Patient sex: M
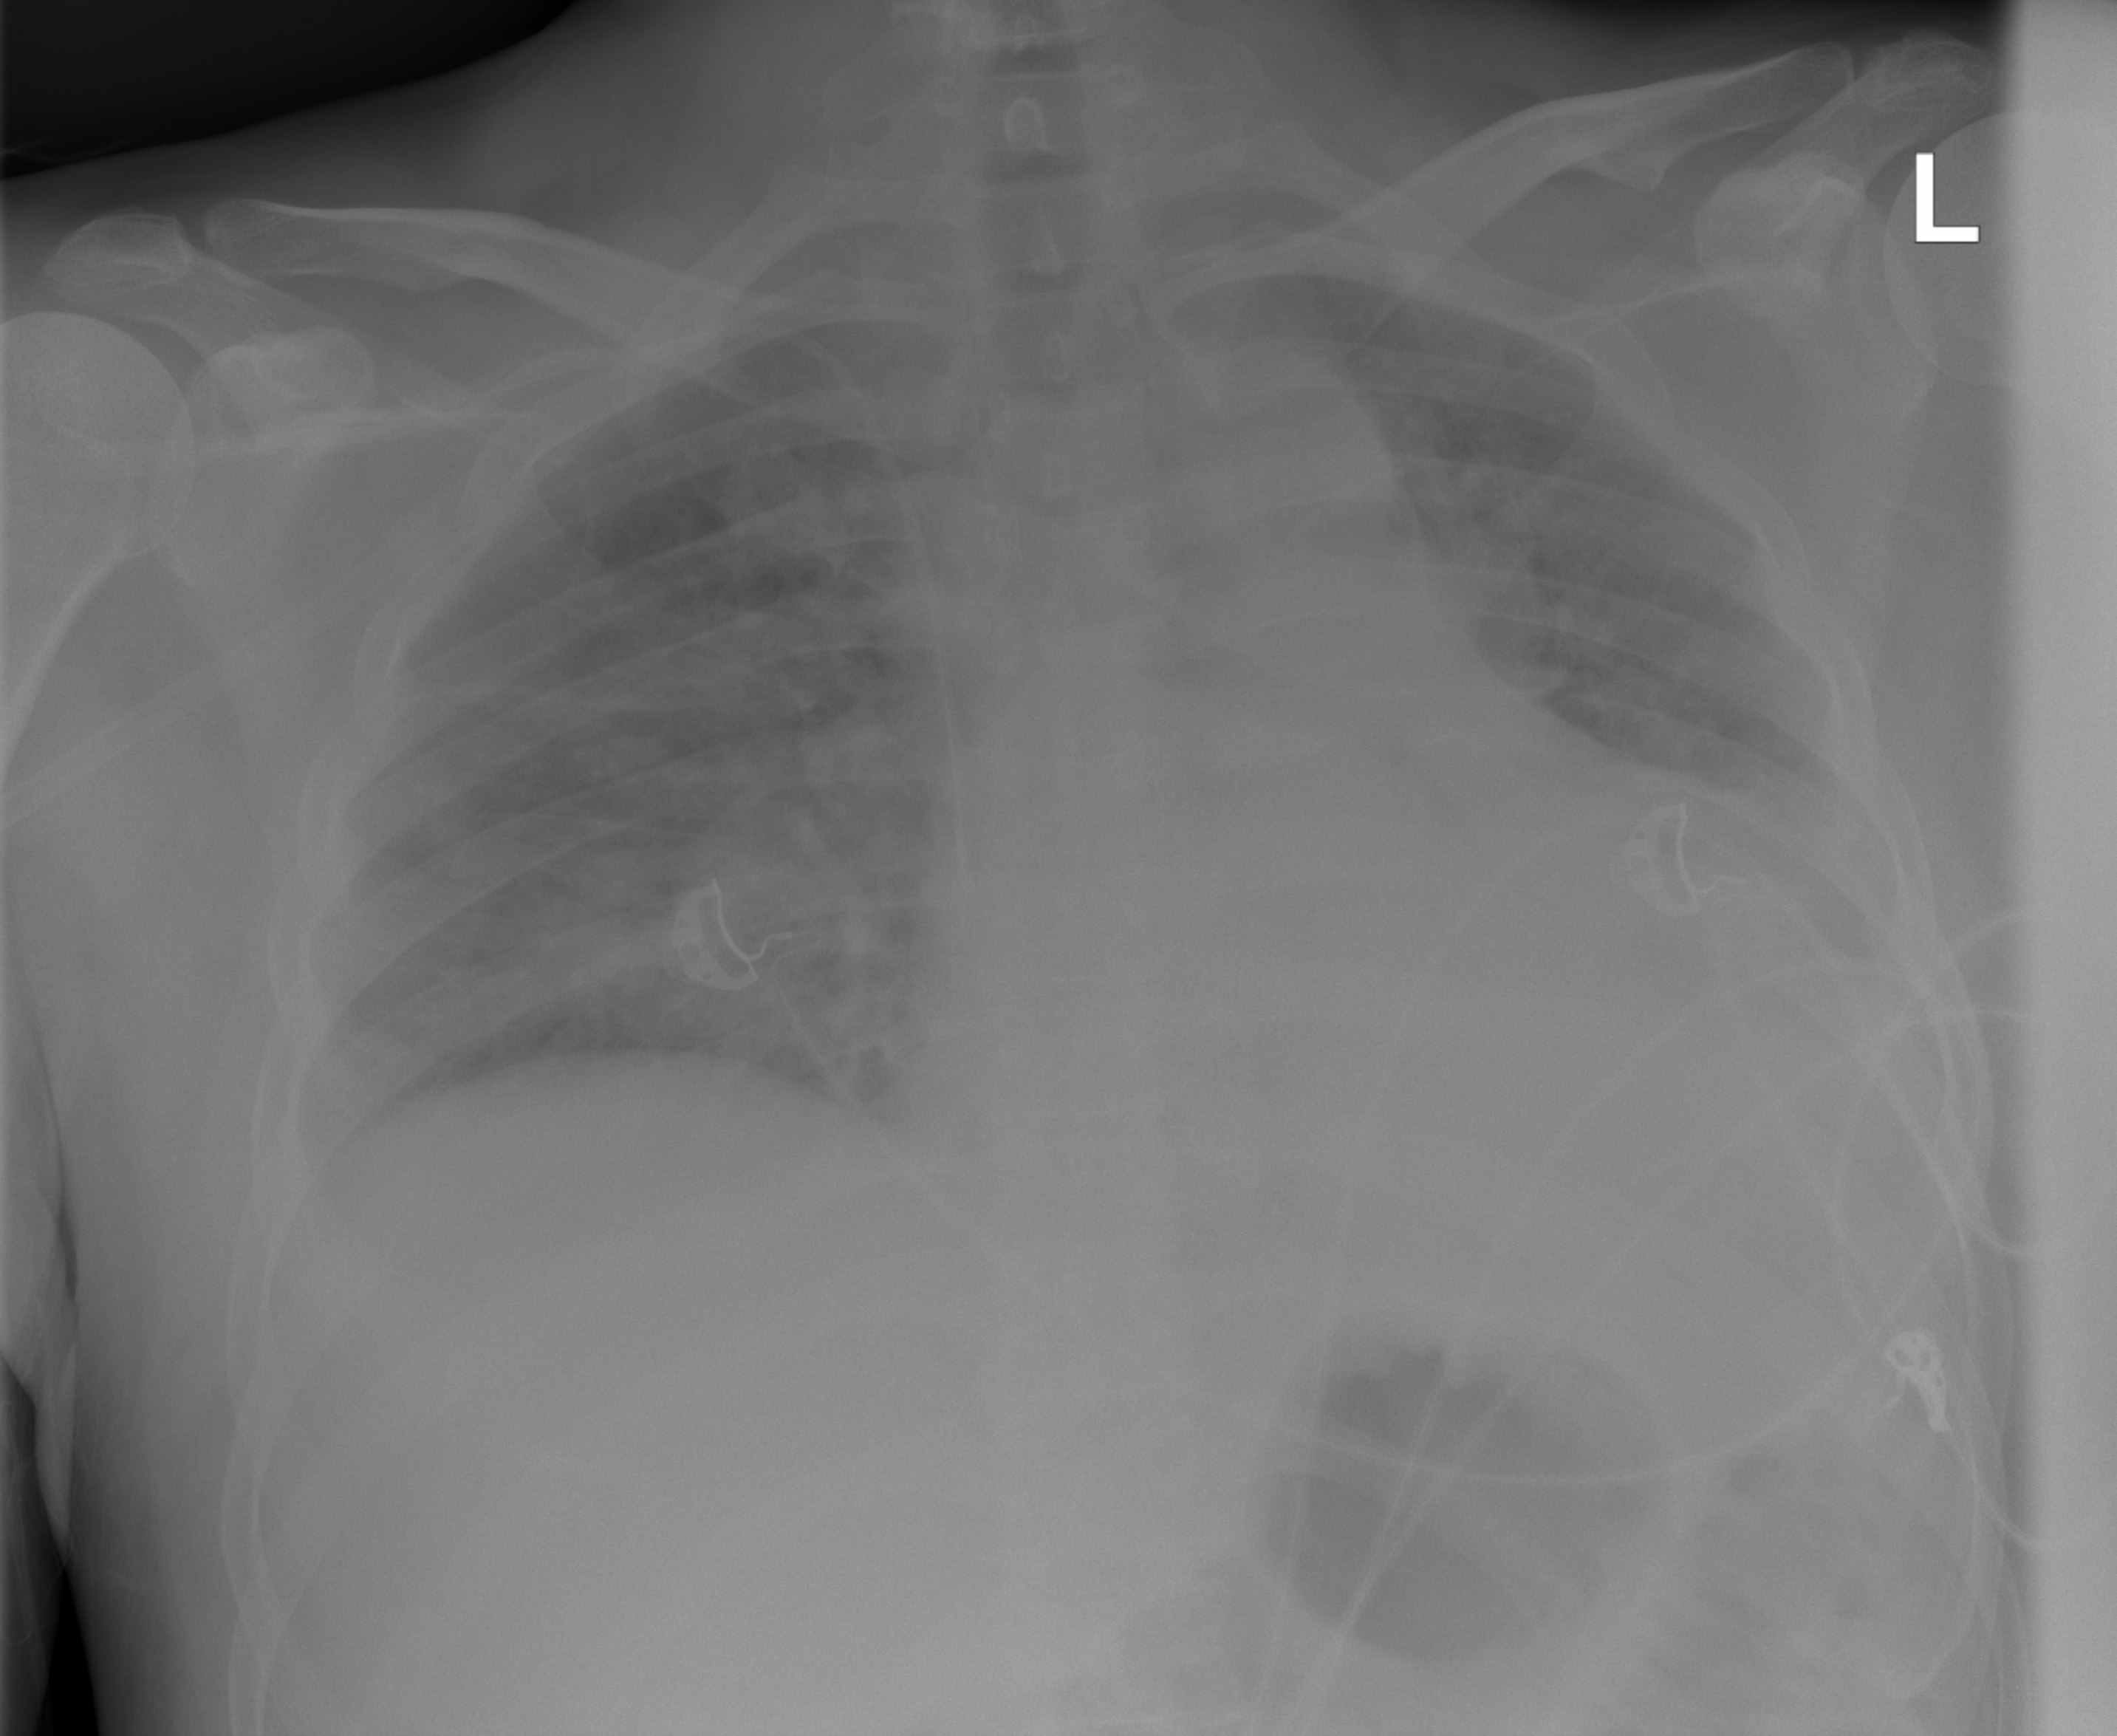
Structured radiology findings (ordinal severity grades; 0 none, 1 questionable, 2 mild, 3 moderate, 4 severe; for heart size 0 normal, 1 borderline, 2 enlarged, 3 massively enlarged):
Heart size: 2
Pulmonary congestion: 2
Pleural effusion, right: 0
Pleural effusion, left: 2
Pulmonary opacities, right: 2
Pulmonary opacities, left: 1
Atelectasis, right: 2
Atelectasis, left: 2